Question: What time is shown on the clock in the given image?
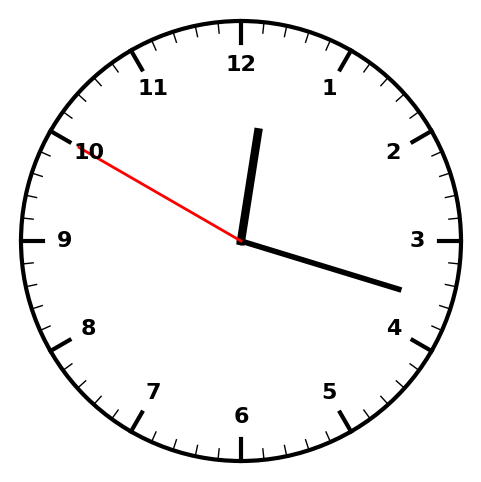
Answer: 12:17:50